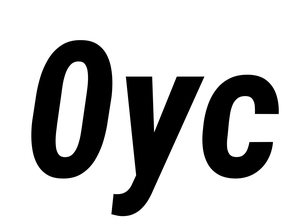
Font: Roboto-Italic_Condensed_Bold_Italic